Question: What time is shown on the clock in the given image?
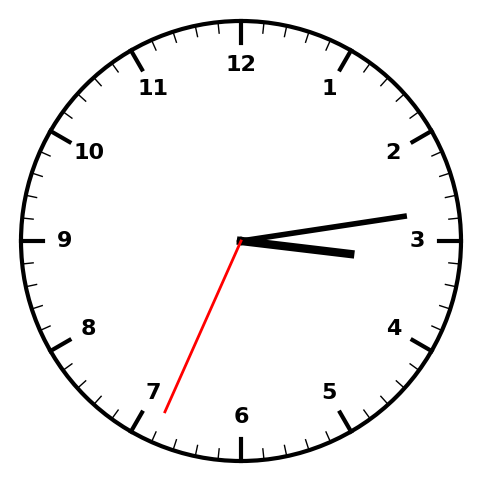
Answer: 03:13:34